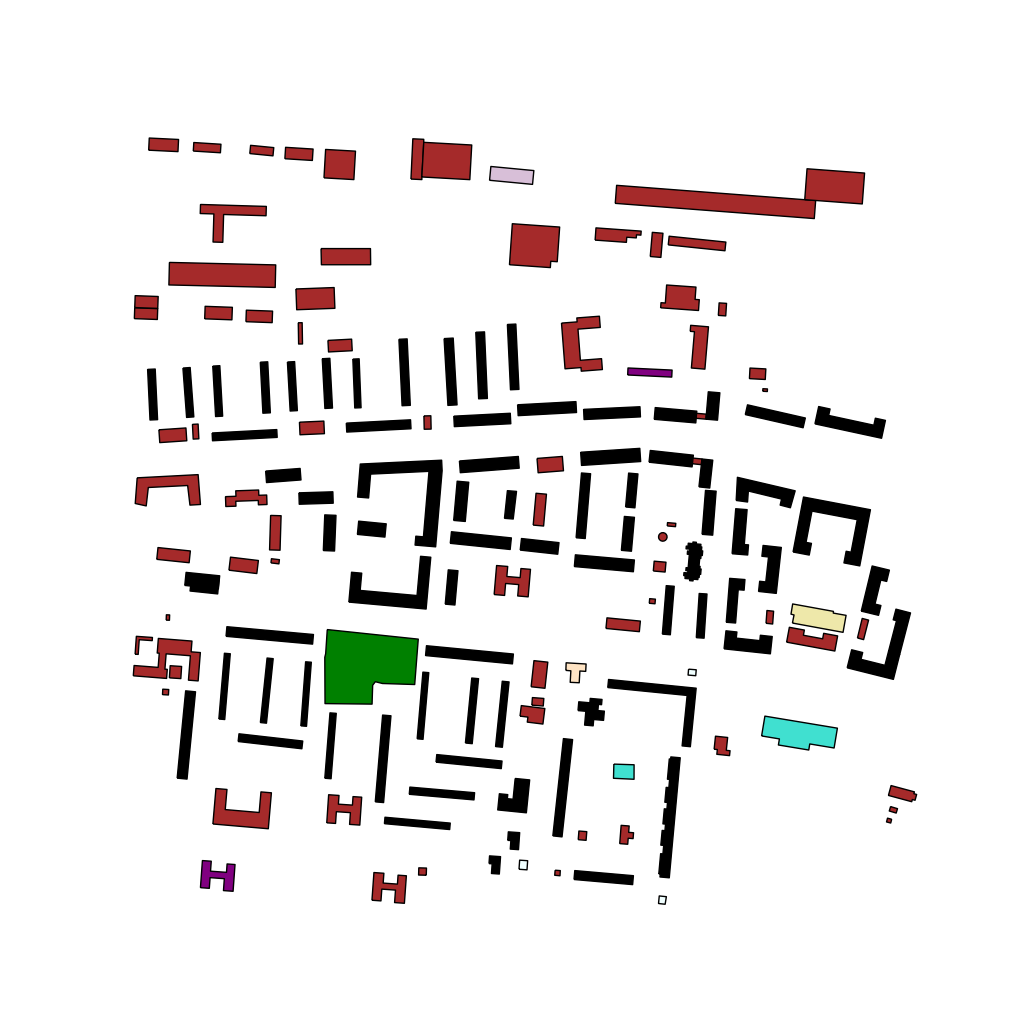
Tags: overhead vector_map, business, industrial, recreation, residential, modern, soviet, high_rise, individual_rise, low_rise, medium_rise, density_3, Building, Facility, Grocery, Kidsart, Kinder, Park, Polyclinic, Vet, Ythsport, 1.0 km²